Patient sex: M
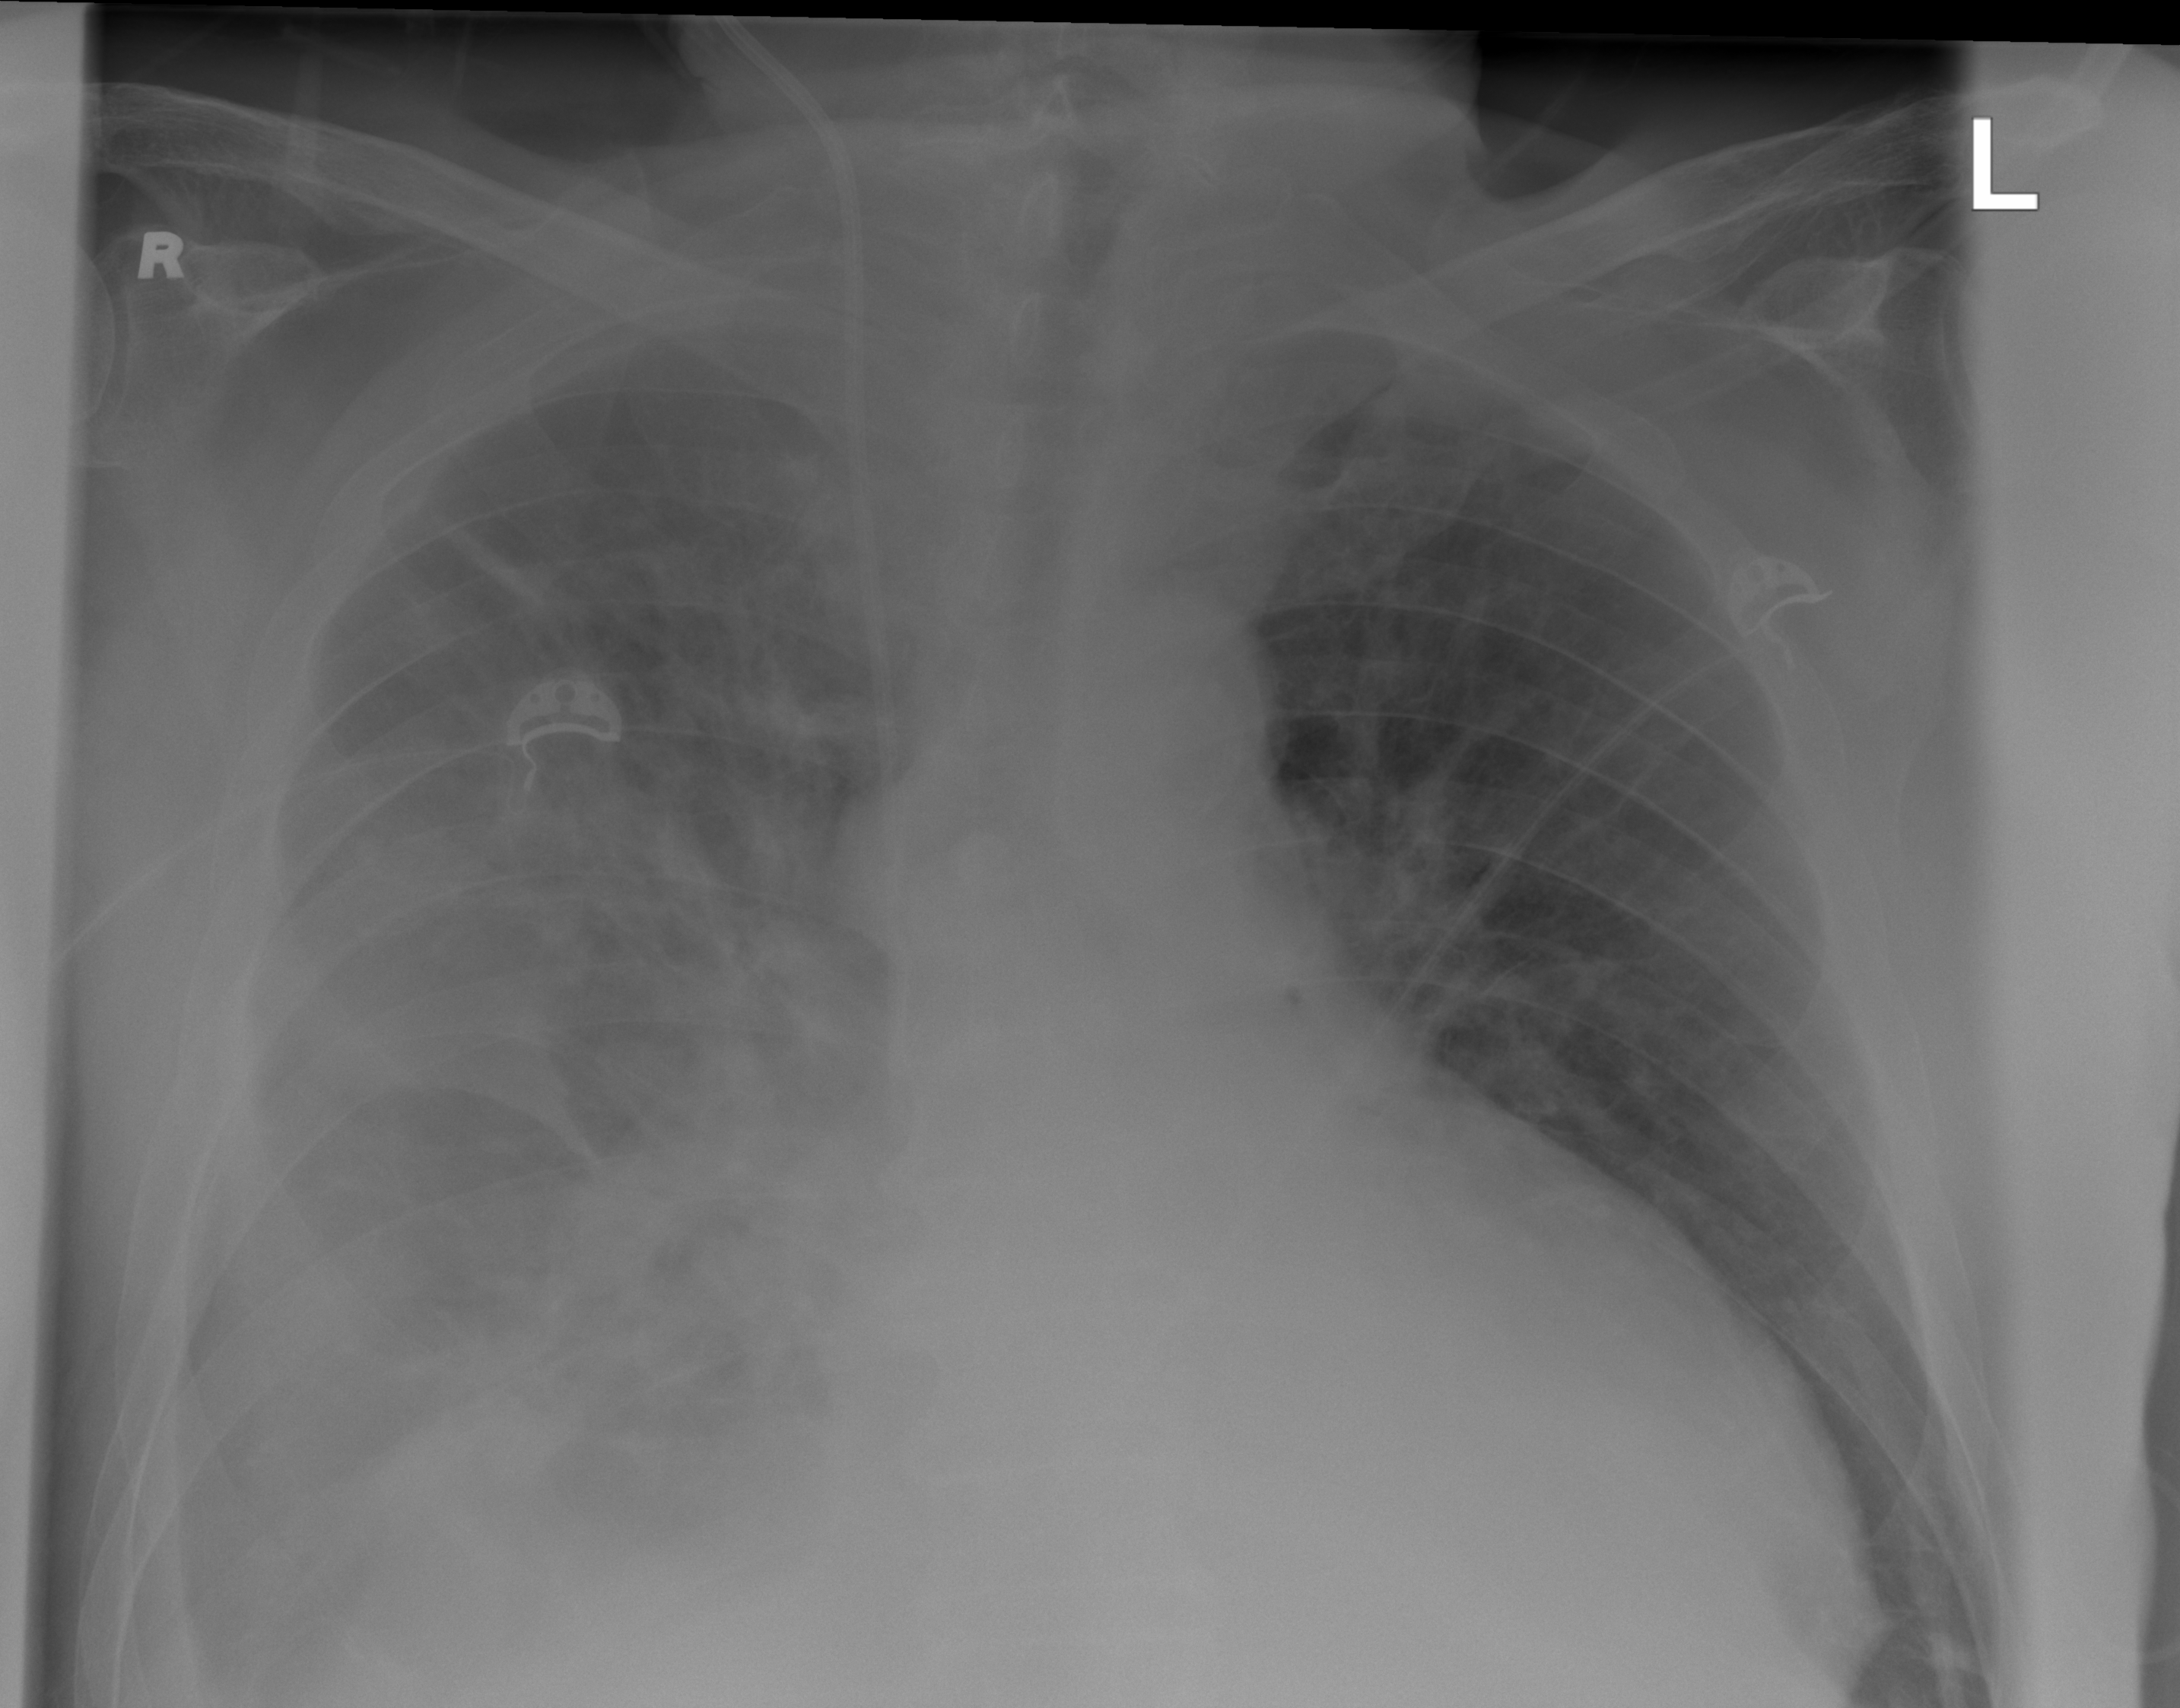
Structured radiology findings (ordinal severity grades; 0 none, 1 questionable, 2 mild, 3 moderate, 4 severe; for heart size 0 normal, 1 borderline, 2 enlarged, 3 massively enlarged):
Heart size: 2
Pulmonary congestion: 3
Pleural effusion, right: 3
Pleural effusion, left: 0
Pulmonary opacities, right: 4
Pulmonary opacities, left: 0
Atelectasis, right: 4
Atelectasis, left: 2